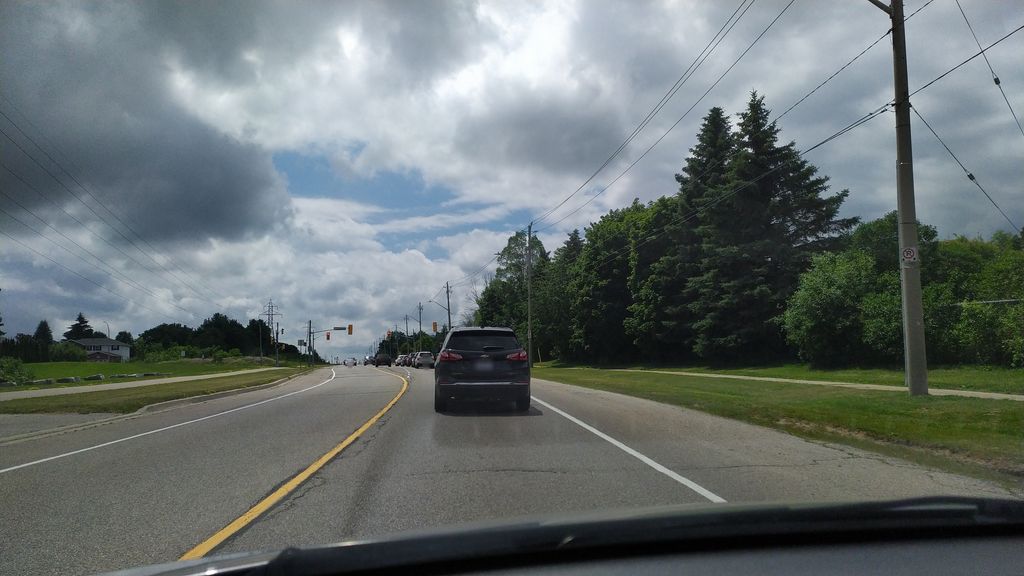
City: kitchener-waterloo